Field crop: tomato
Growth stage: 1
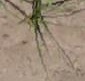
Species: cyperus